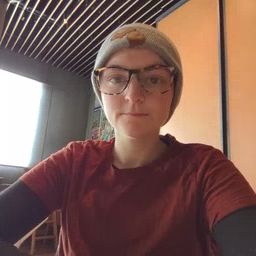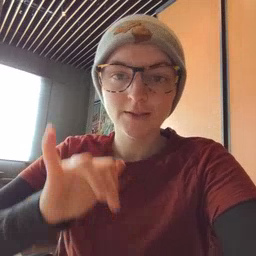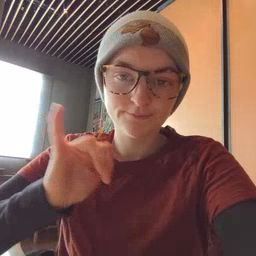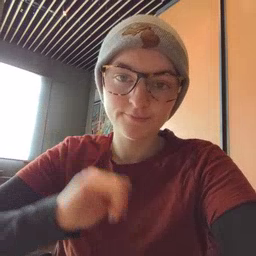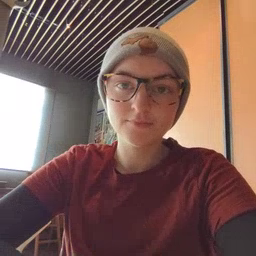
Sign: same